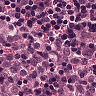
Metastatic tissue present: yes